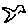
Label: bird